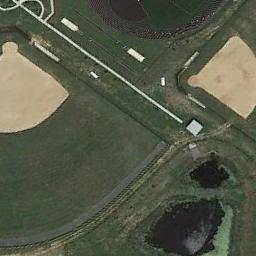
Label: baseball_diamond